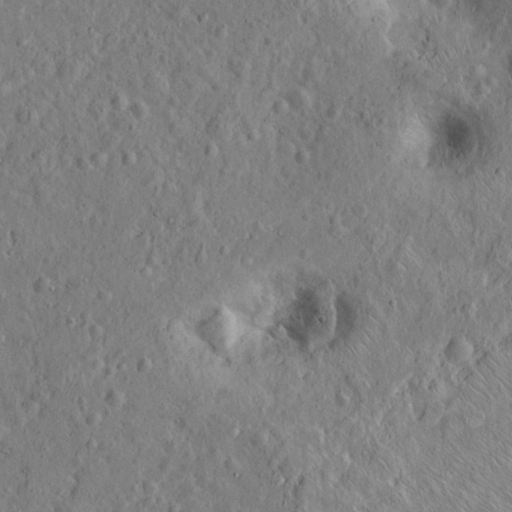
Objects detected: cone, cone, cone